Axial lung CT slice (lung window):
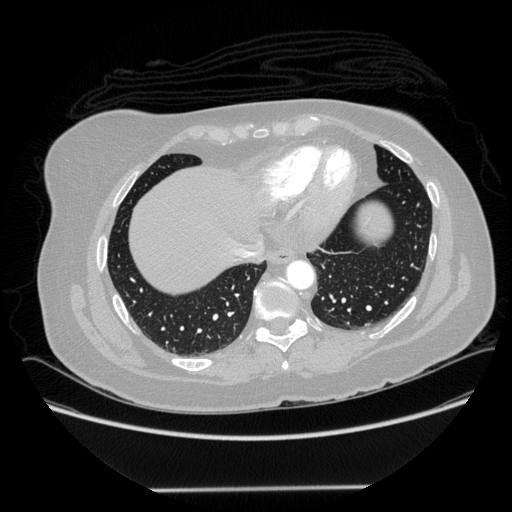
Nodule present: no